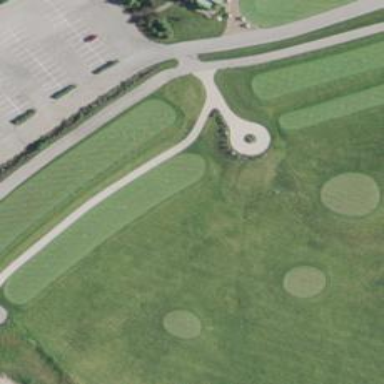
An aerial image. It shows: Golf tee.